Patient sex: M
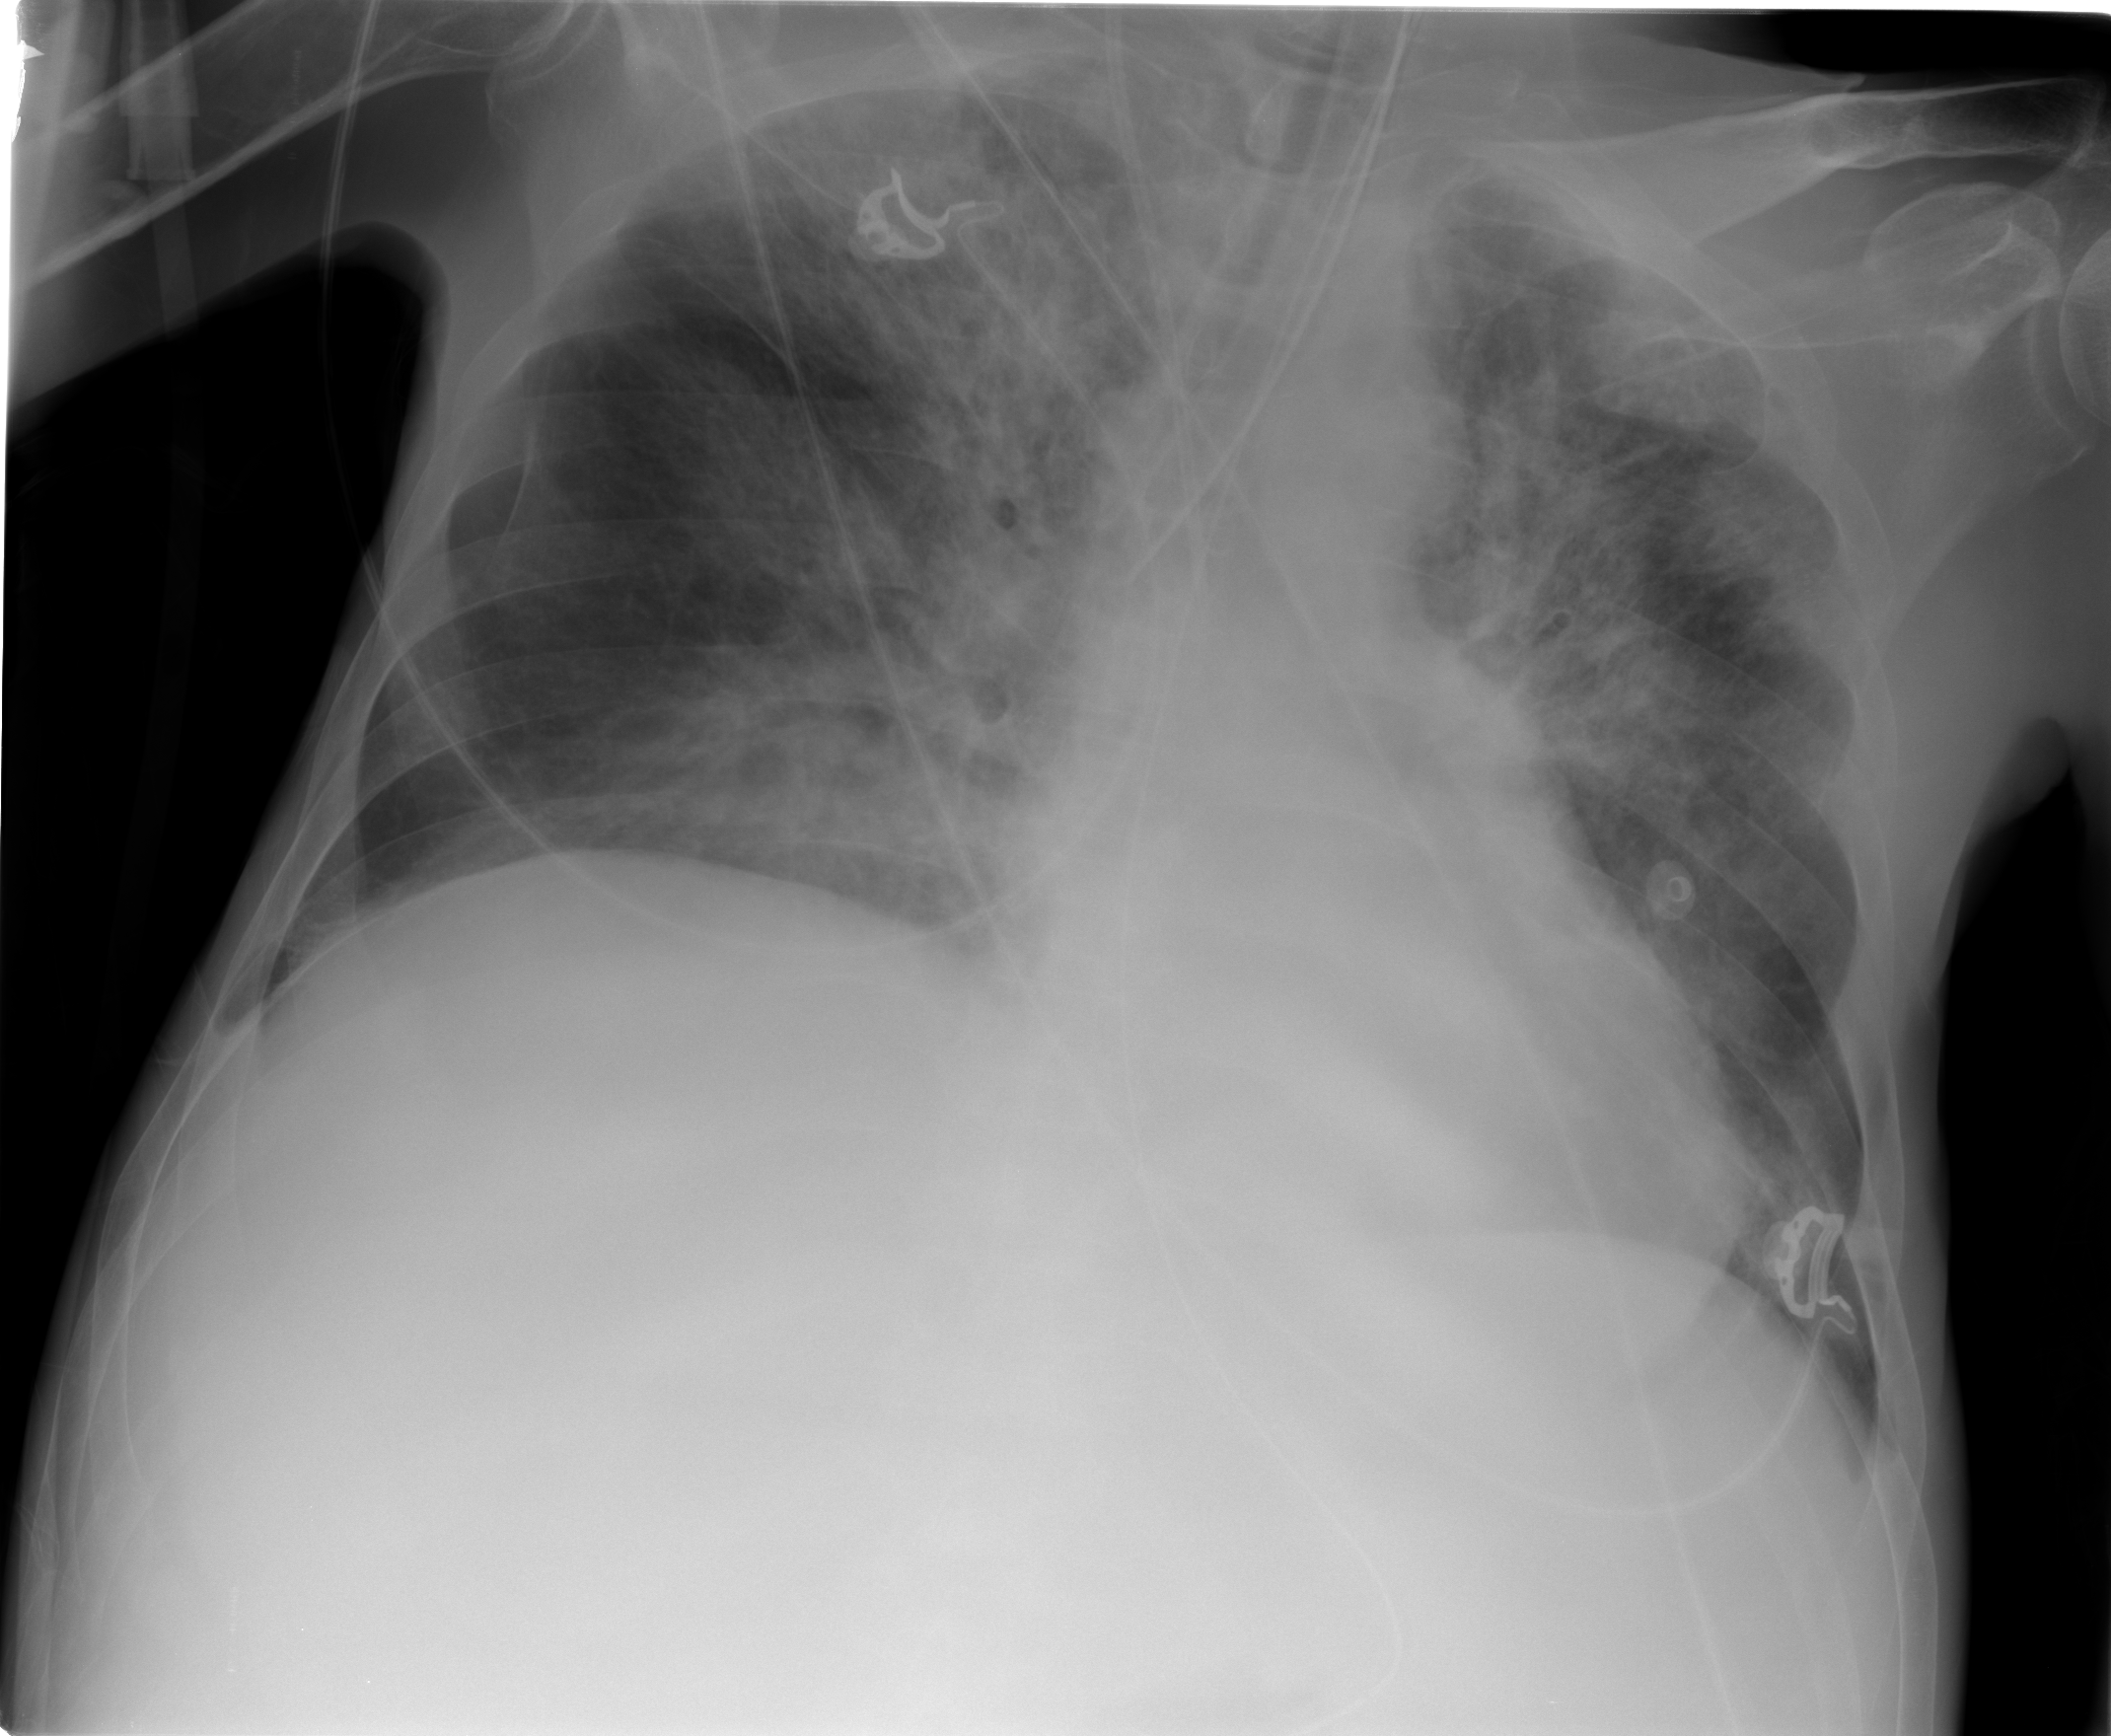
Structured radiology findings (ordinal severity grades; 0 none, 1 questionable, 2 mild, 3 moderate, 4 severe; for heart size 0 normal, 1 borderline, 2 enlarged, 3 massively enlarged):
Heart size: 0
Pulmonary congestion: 3
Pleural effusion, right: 1
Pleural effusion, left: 1
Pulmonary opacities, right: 0
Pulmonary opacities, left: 0
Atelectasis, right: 2
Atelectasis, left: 2